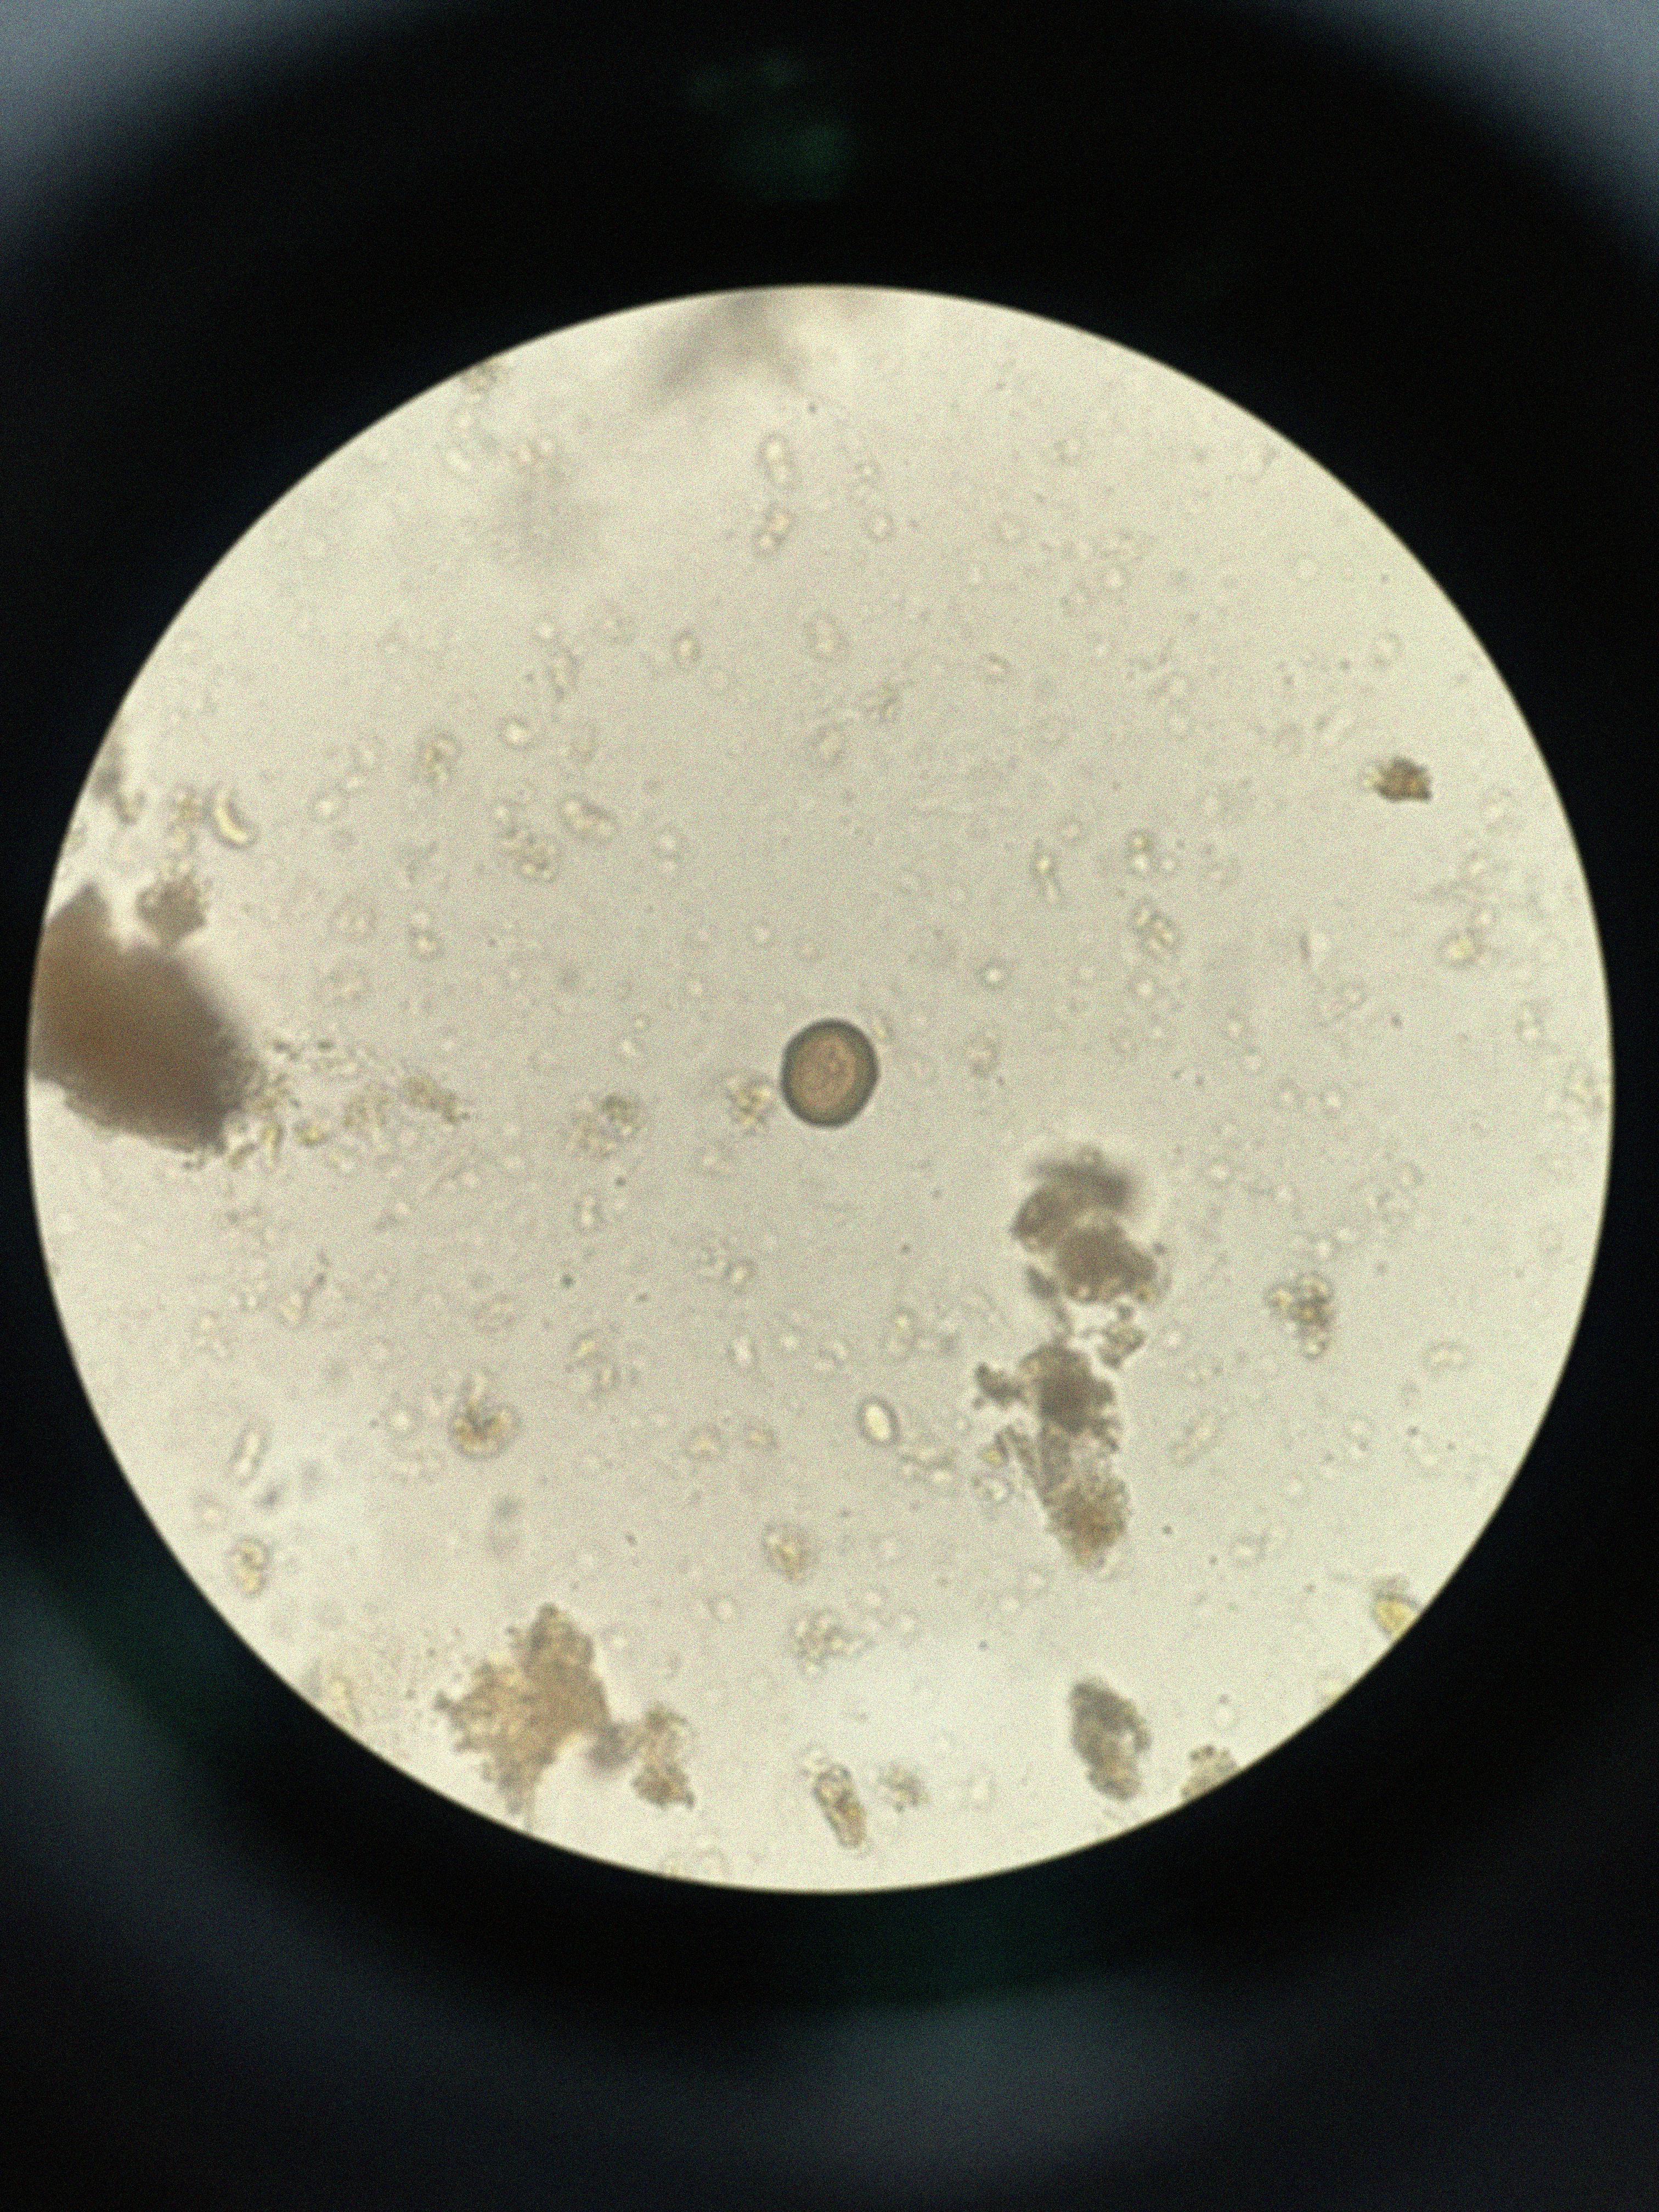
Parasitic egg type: Taenia spp. egg